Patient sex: M
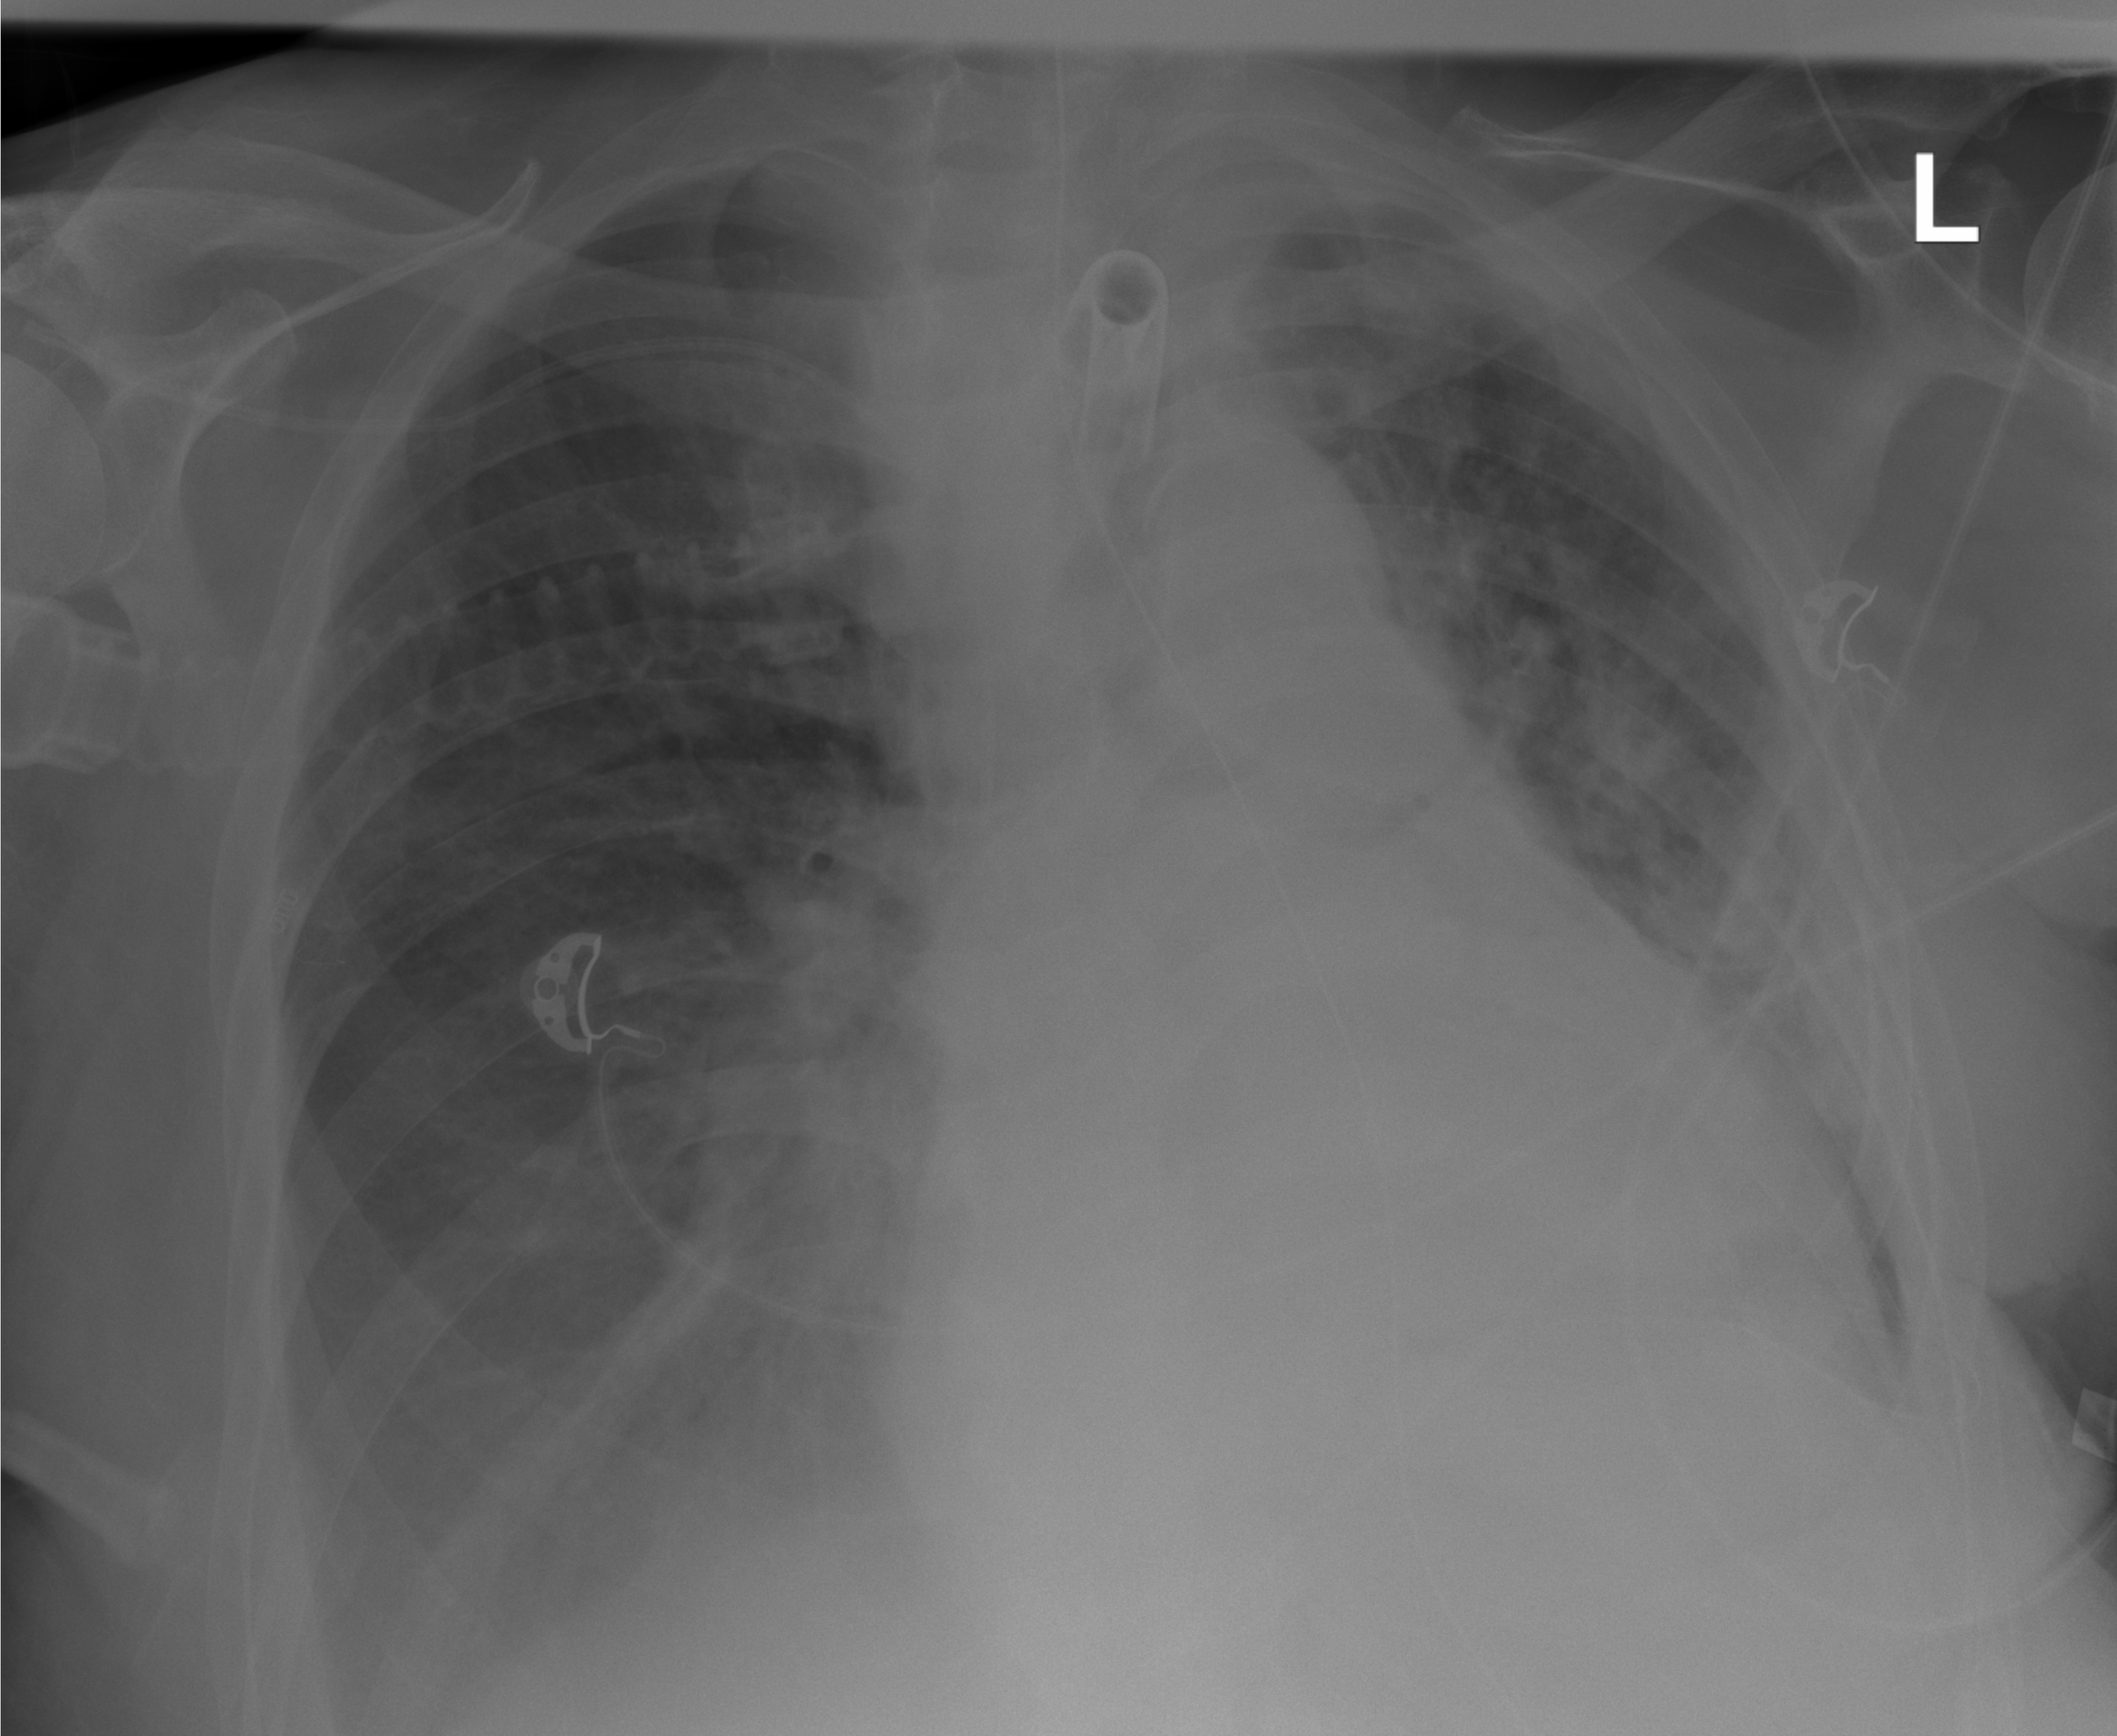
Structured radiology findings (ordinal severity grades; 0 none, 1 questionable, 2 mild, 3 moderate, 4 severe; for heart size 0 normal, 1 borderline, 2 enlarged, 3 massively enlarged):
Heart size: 2
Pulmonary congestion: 2
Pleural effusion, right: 2
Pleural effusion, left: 2
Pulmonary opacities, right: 2
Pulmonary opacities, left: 2
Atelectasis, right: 2
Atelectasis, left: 2